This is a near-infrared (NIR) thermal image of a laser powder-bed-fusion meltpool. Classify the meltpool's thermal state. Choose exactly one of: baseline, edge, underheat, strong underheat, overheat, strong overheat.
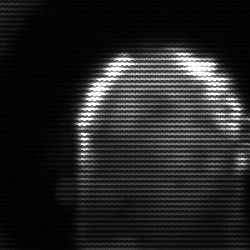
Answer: baseline